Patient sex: M
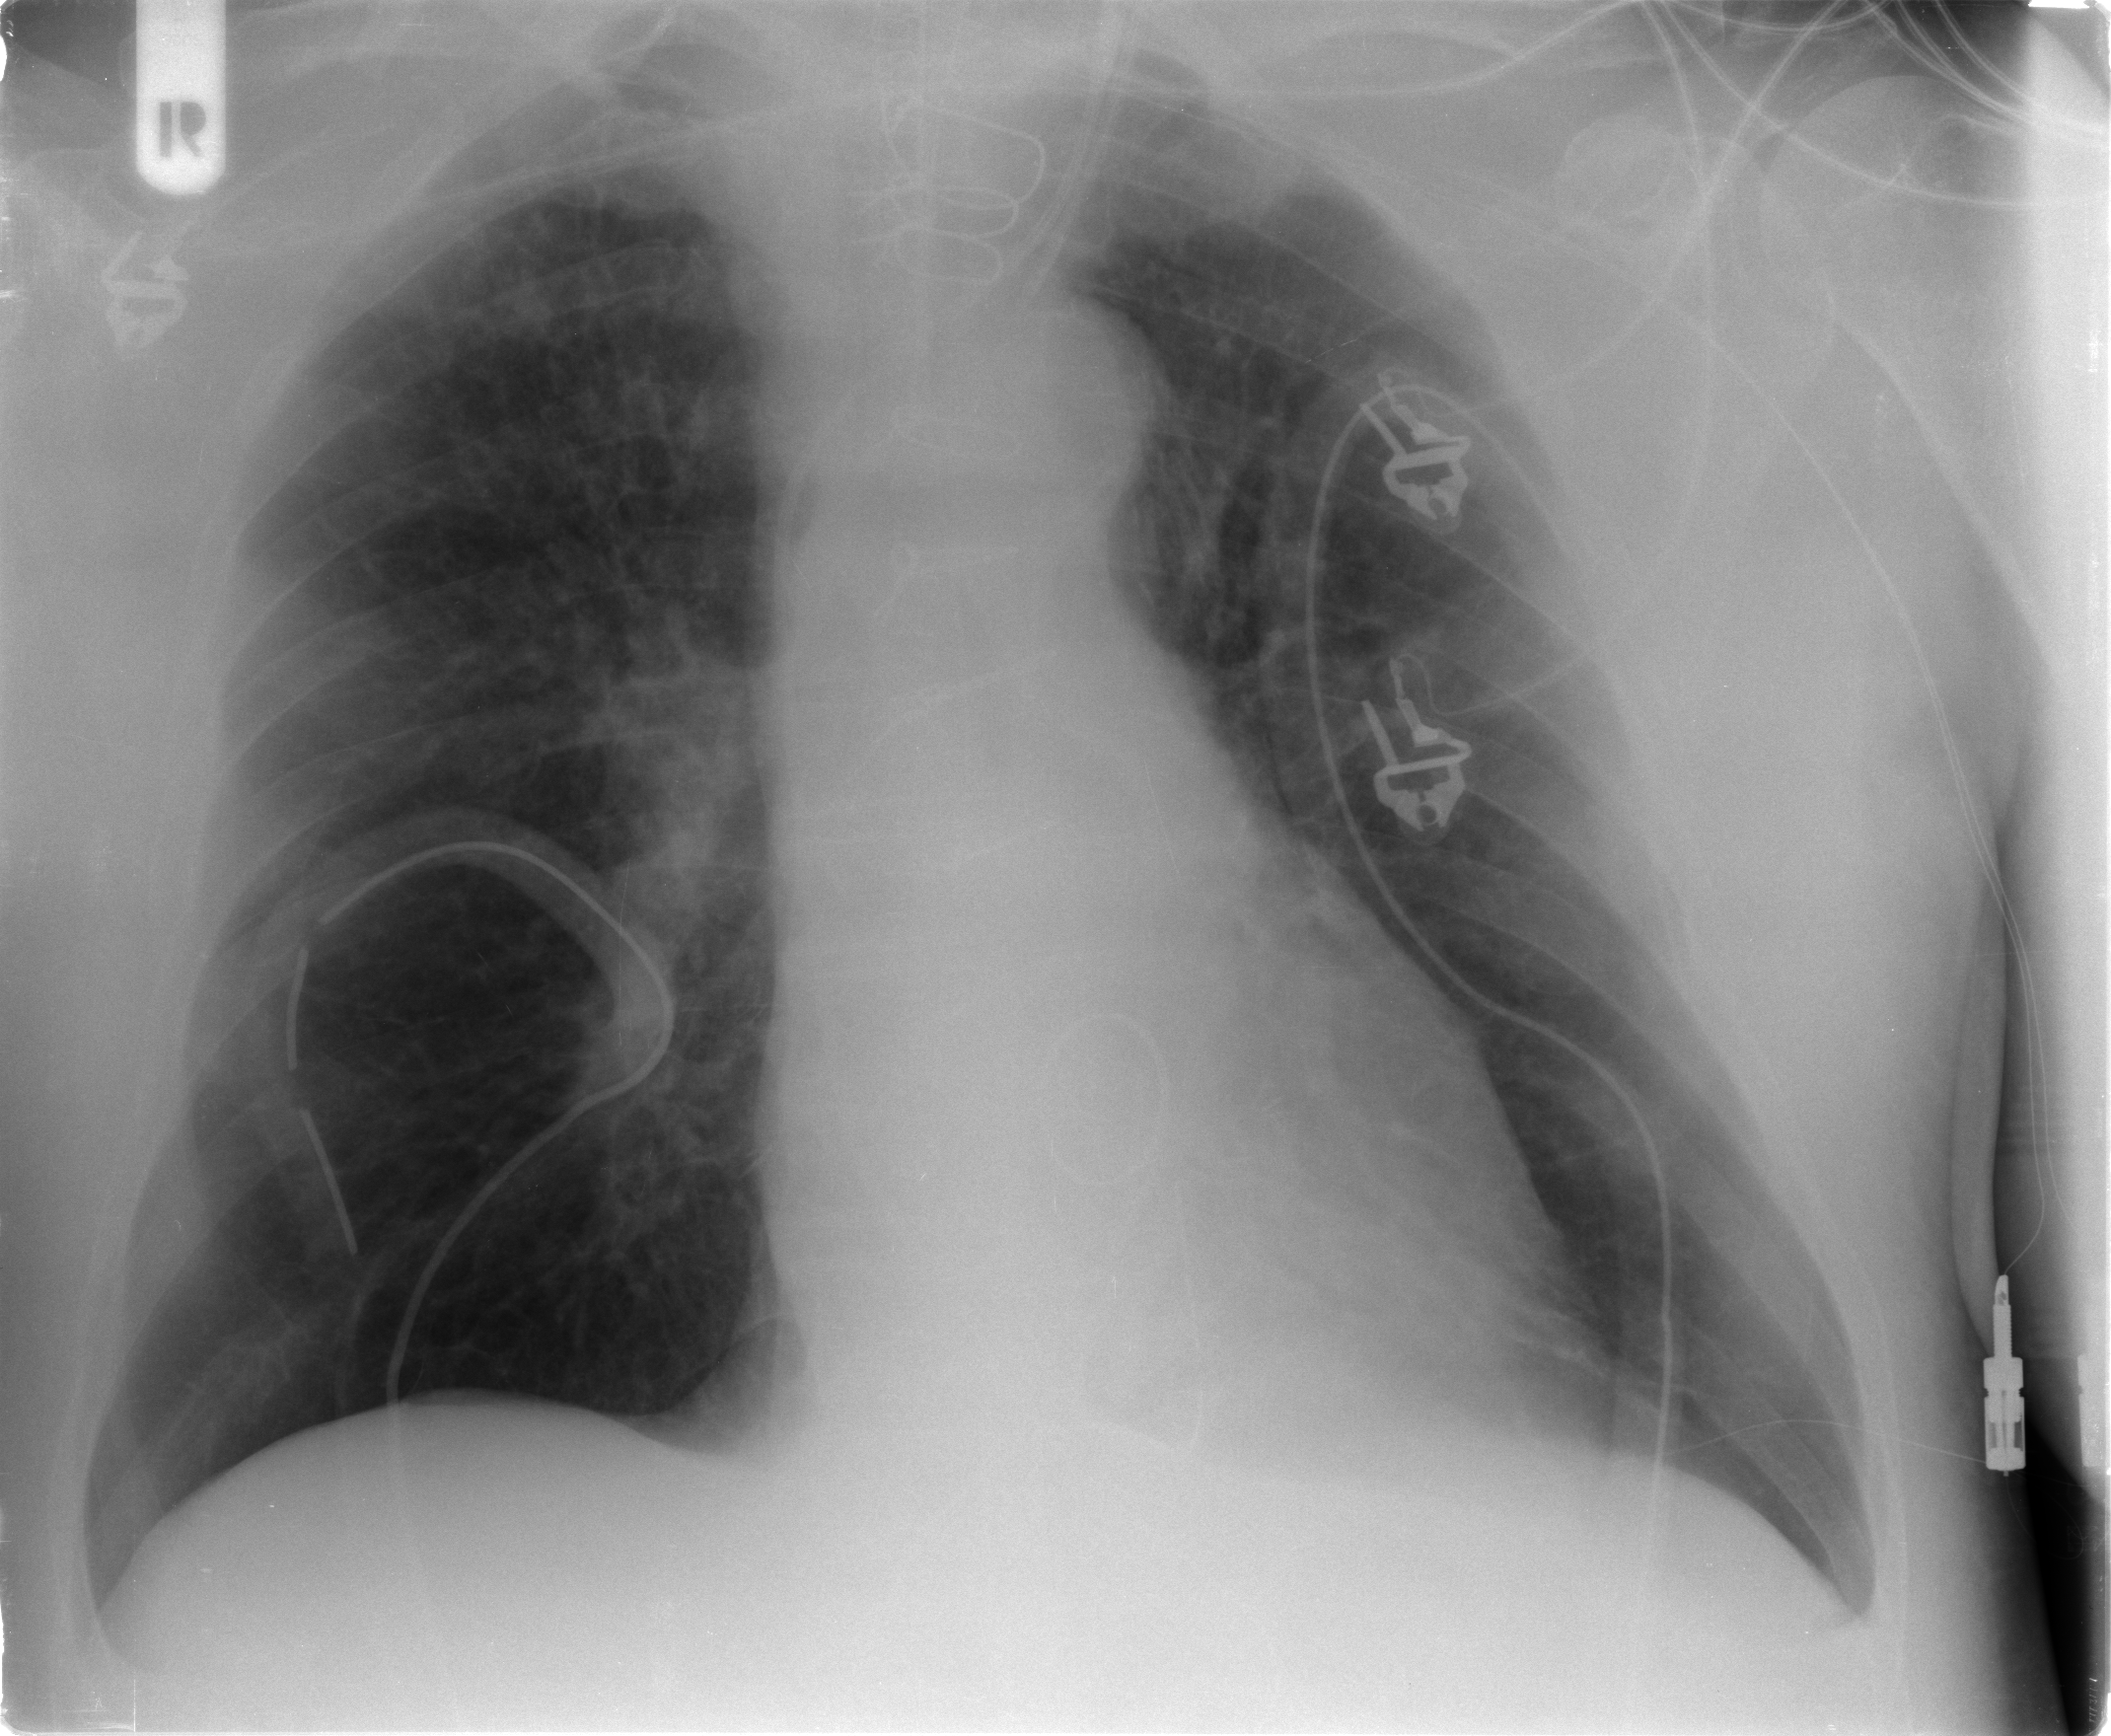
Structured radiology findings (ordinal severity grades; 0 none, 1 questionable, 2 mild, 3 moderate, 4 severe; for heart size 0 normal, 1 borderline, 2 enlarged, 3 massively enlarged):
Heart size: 1
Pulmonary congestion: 2
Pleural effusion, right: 0
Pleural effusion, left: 1
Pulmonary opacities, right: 0
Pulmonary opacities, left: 0
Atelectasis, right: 2
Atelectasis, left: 2